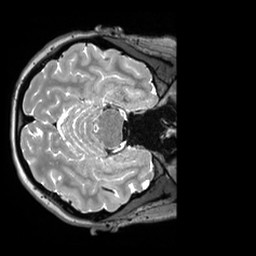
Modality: T2w
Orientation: axial
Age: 21
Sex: female
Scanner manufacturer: siemens
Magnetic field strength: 3 T
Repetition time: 3.2 s
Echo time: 0.408 s